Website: lowes
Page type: customer-info-address
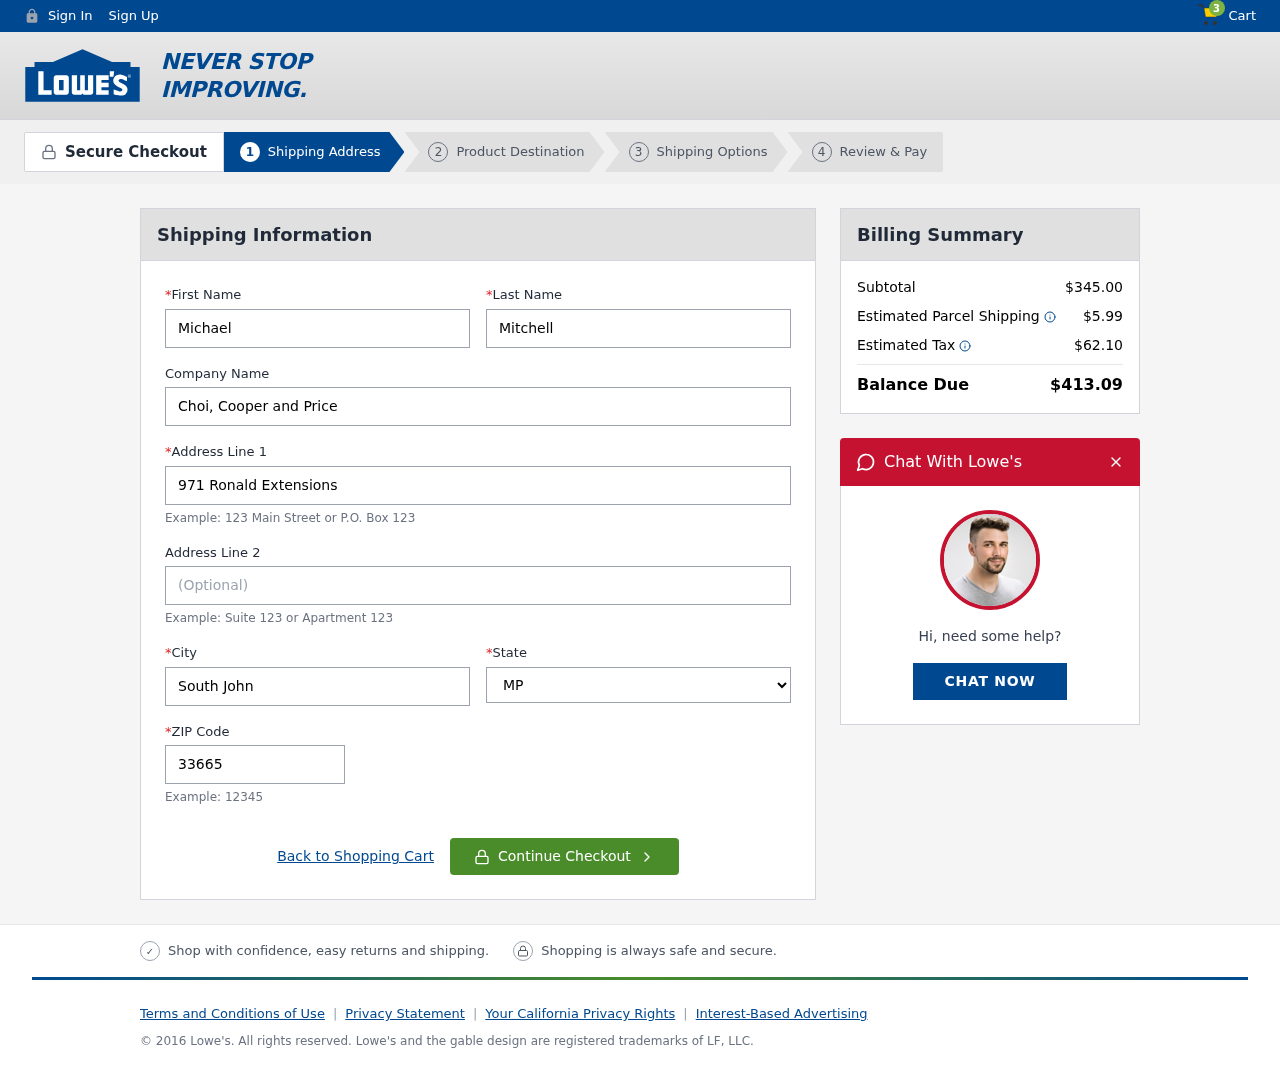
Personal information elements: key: PII_CITY
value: South John
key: PII_COMPANY
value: Choi, Cooper and Price
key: PII_FIRSTNAME
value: Michael
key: PII_LASTNAME
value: Mitchell
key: PII_POSTCODE
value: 33665
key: PII_STATE
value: MP
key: PII_STREET
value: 971 Ronald Extensions
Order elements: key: ORDER_NUM_ITEMS
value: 3
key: ORDER_SUBTOTAL
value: $345.00
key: ORDER_SHIPPING_COST
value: $5.99
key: ORDER_TAX
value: $62.10
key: ORDER_TOTAL
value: $413.09